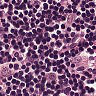
Metastatic tissue present: no